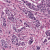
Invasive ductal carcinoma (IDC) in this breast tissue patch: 1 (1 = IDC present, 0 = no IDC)